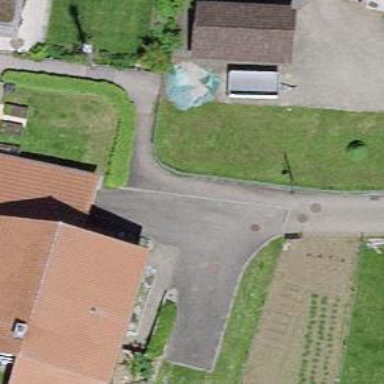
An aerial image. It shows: Driveway.